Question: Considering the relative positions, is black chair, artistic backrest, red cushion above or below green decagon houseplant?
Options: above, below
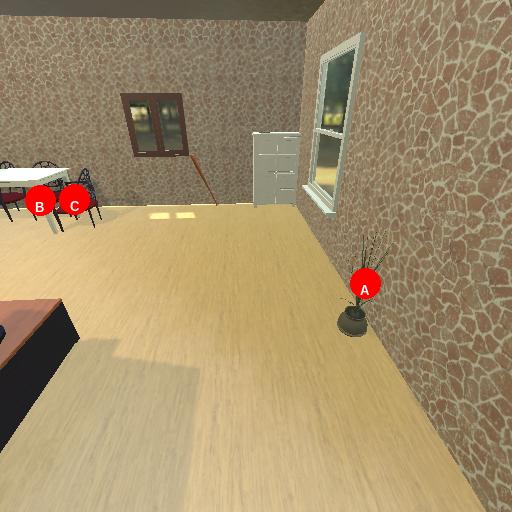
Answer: above